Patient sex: M
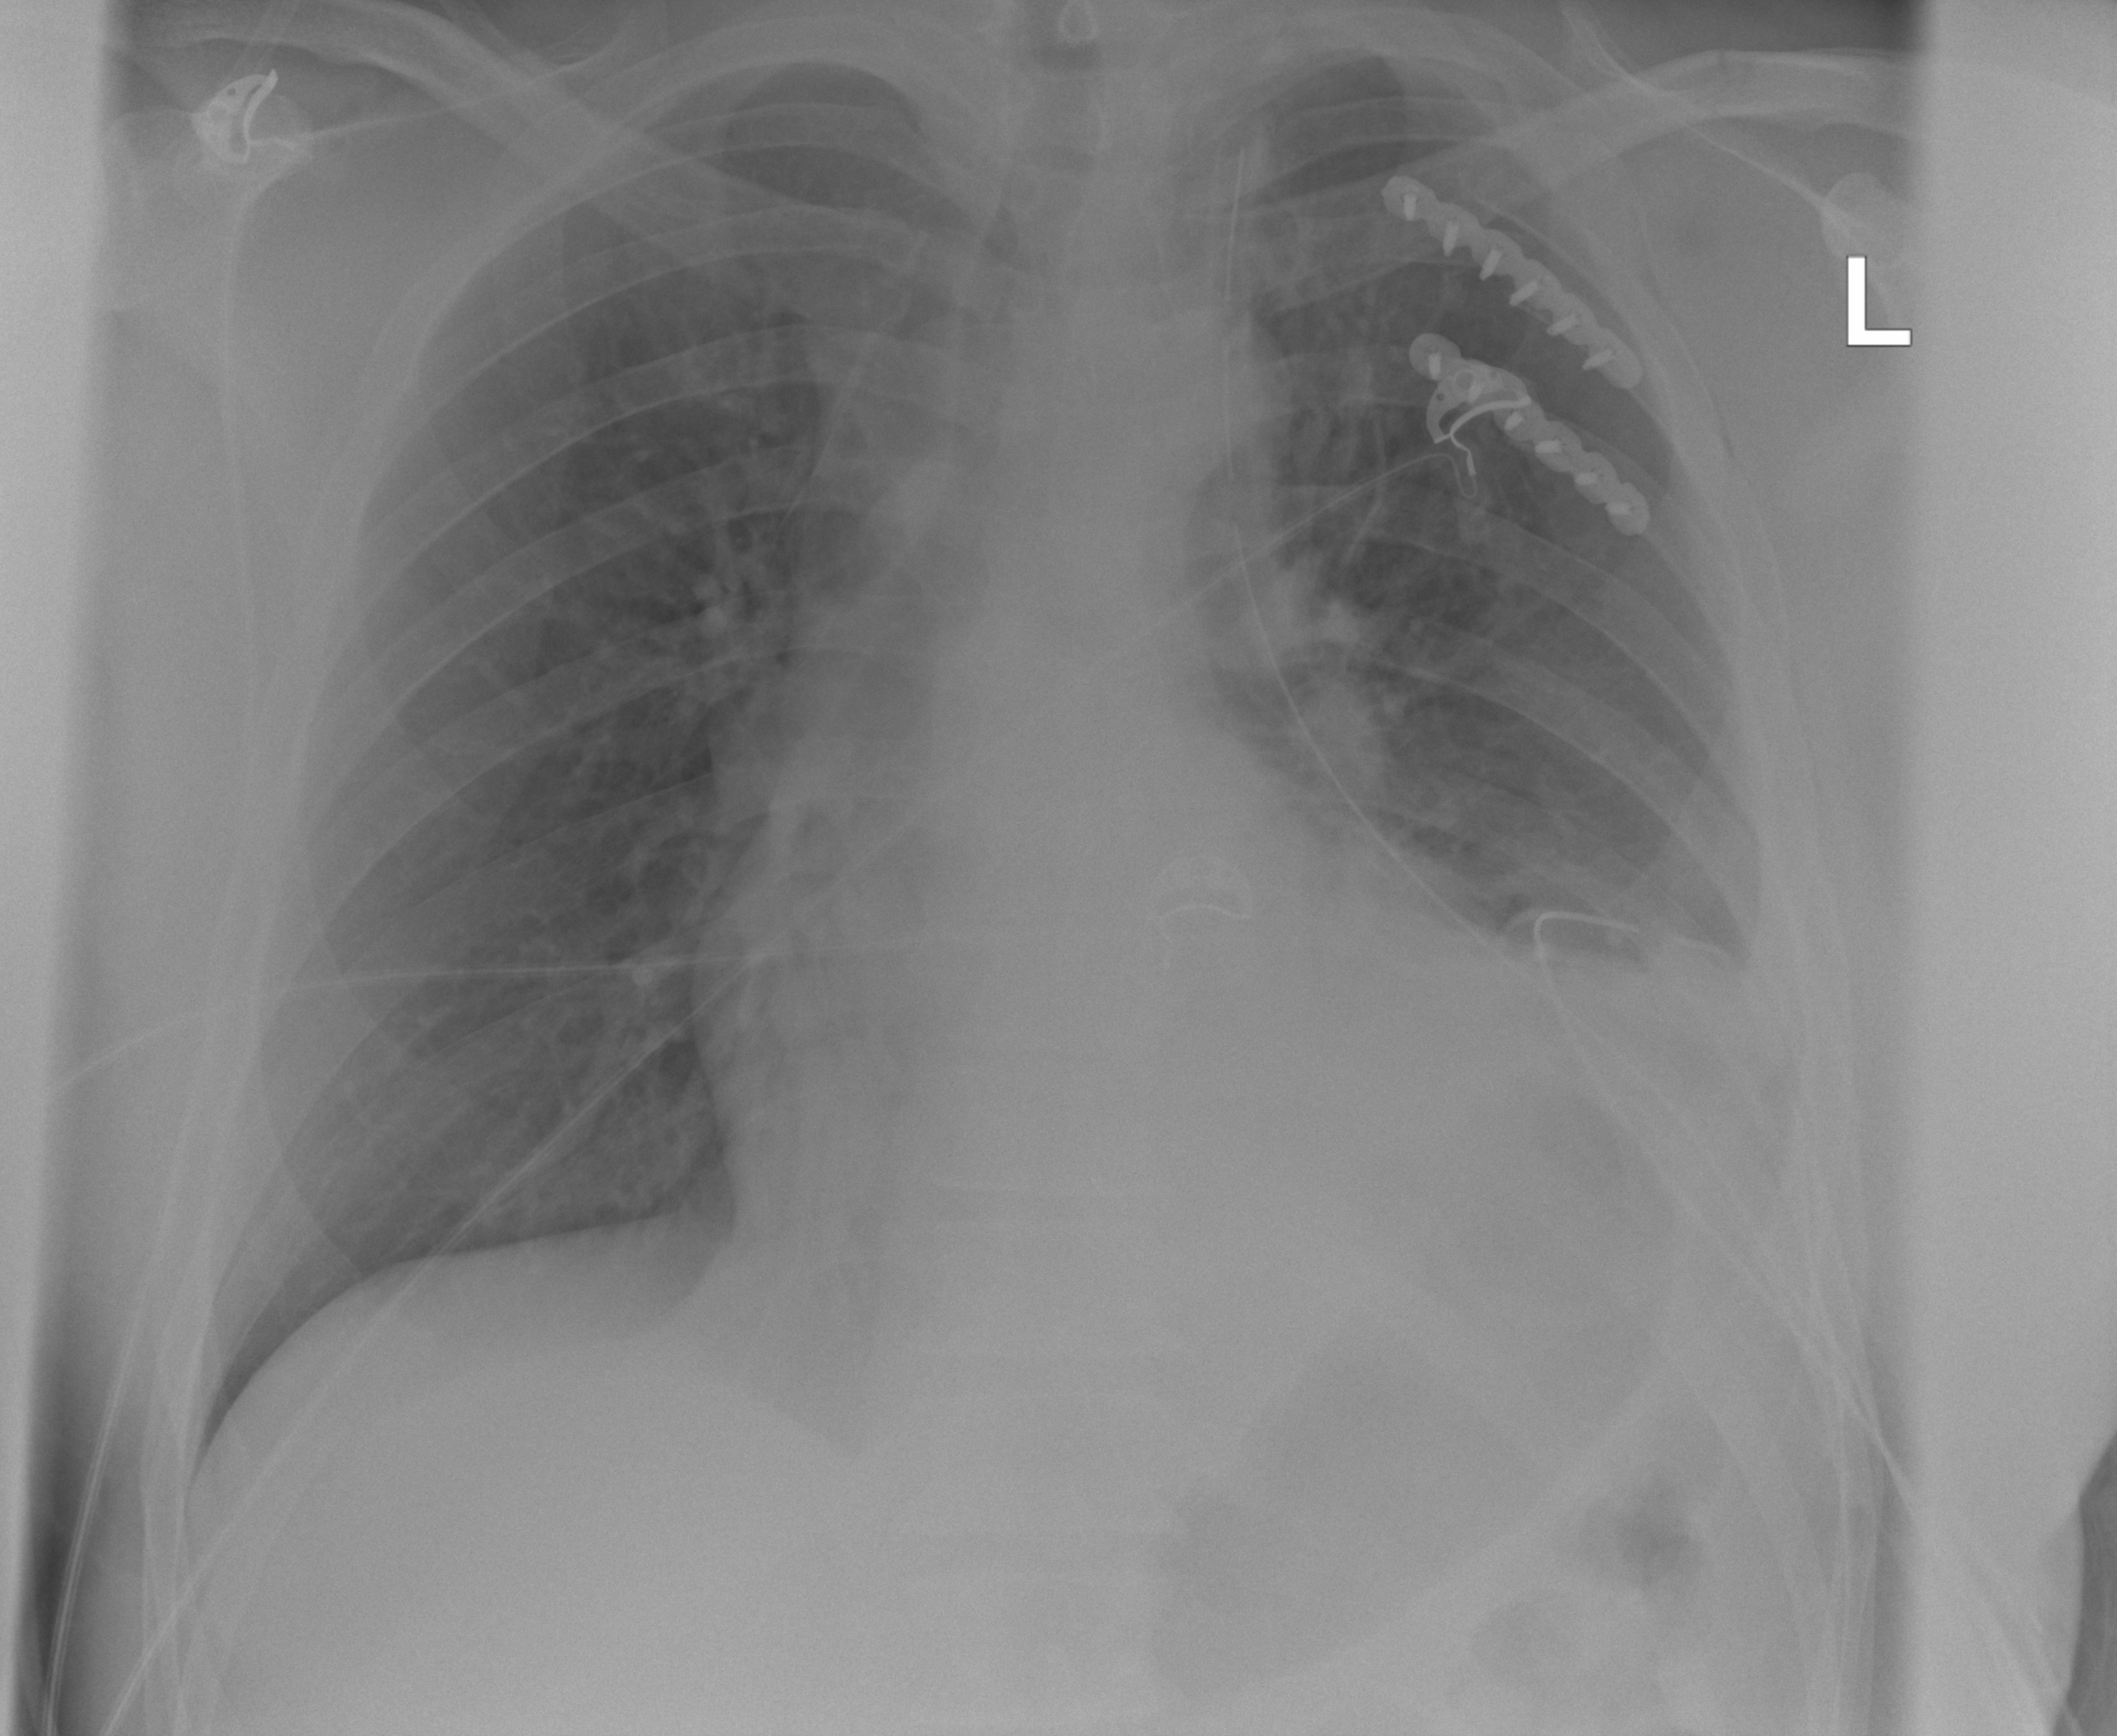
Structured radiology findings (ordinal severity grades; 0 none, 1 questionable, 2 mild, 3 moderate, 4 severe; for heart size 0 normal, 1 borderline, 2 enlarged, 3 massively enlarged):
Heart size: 1
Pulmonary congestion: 0
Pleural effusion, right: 0
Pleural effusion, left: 2
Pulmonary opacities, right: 0
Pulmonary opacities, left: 0
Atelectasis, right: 0
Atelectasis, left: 2